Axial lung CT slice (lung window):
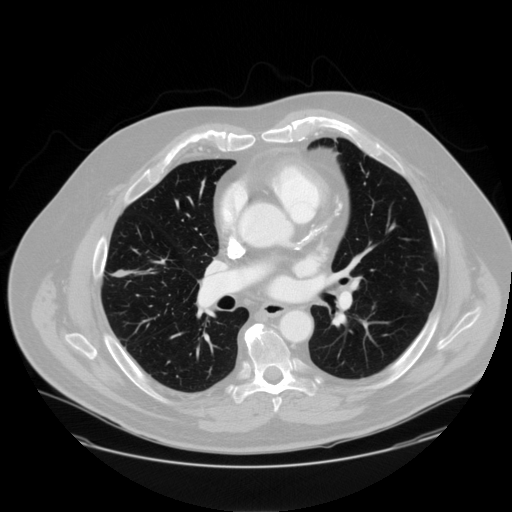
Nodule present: no